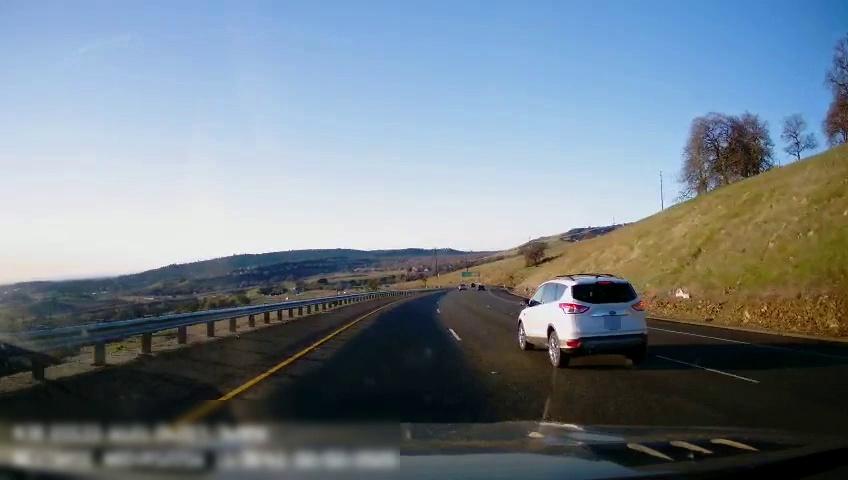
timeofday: Day
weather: Sunny
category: Drivable Space
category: Vehicles | SUV
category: Lanes | Current Lane
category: Lanes | Current Lane
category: Lanes | Alternate Lane
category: Lanes | Alternate Lane